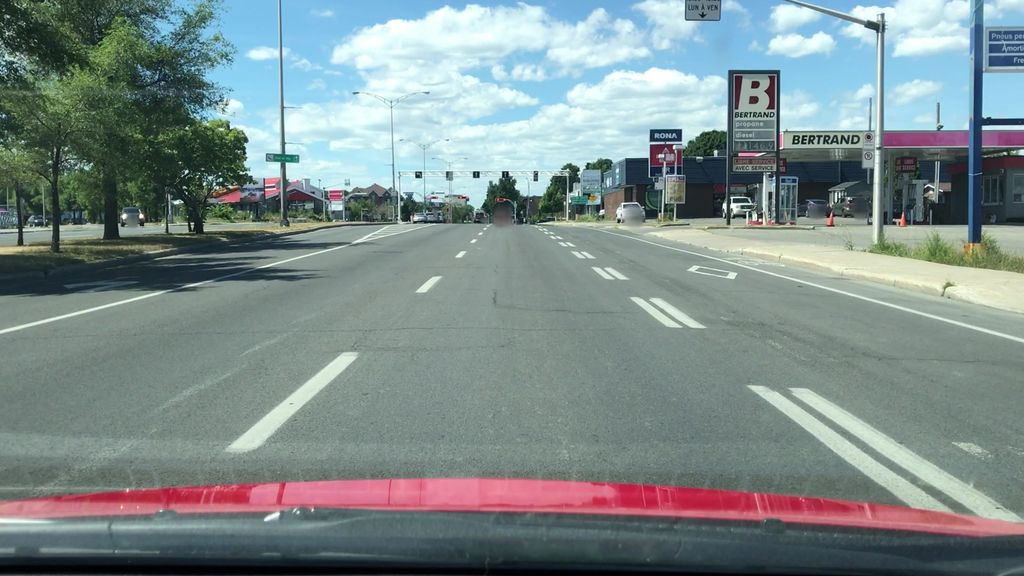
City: montreal